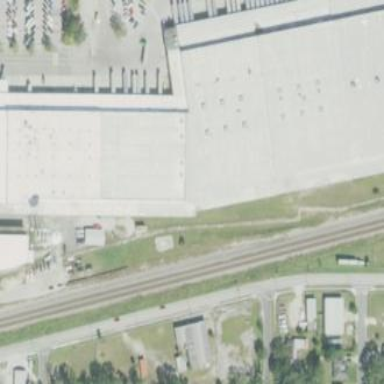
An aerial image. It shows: Industrial building.